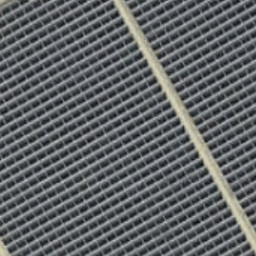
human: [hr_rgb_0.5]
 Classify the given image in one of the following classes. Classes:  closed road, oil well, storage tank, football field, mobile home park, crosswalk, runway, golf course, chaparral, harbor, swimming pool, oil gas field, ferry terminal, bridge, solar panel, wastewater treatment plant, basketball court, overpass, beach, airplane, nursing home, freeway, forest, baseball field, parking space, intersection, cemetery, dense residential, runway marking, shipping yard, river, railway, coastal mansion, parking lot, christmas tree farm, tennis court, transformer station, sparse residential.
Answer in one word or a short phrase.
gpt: solar panel